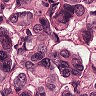
Metastatic tissue present: yes